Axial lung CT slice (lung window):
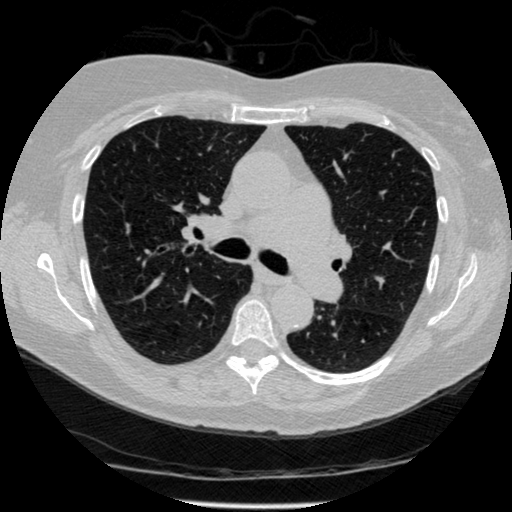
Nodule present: no